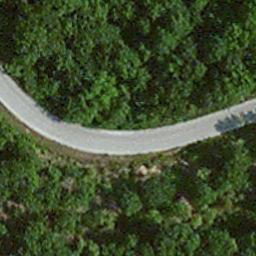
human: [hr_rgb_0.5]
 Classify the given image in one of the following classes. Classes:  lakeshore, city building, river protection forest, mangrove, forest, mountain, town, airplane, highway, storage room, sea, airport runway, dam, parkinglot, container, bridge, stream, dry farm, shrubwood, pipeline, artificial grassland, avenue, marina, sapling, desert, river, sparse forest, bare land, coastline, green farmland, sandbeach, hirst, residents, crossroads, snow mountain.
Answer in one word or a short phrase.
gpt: avenue